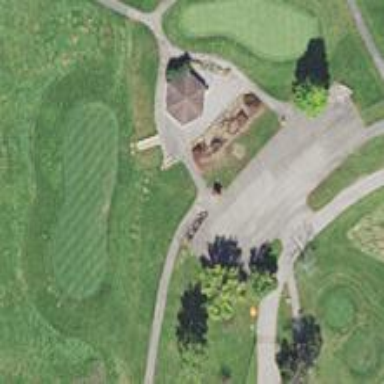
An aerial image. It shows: Path designated for golf carts.